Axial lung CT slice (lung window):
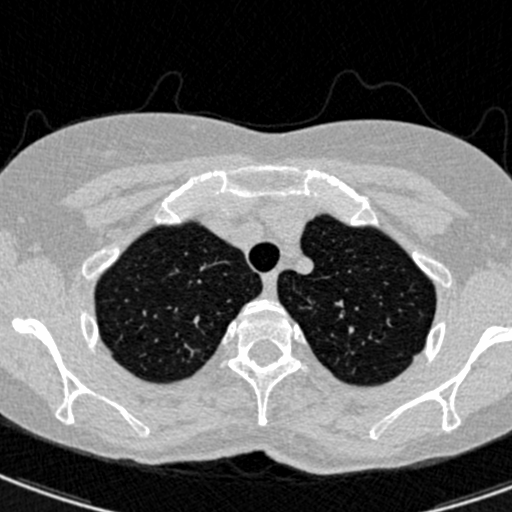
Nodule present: no